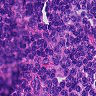
Metastatic tissue present: no